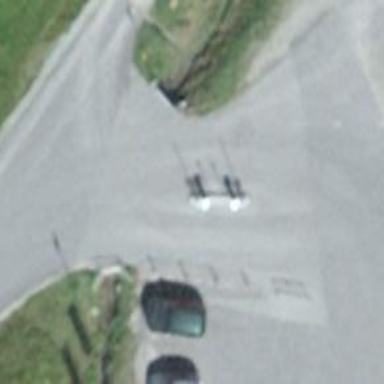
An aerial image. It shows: Lift gate barrier.